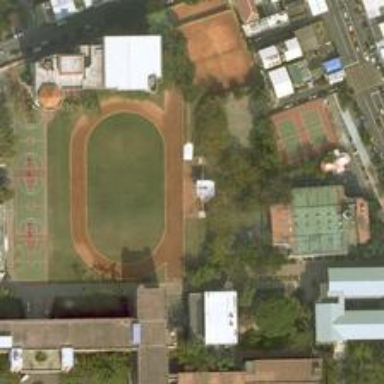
It is a sports park in the bustling block, which includes football fields, basketball courts and tennis courts .